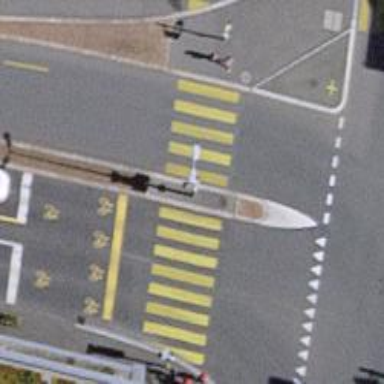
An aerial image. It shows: Uncontrolled zebra crossing with central island.